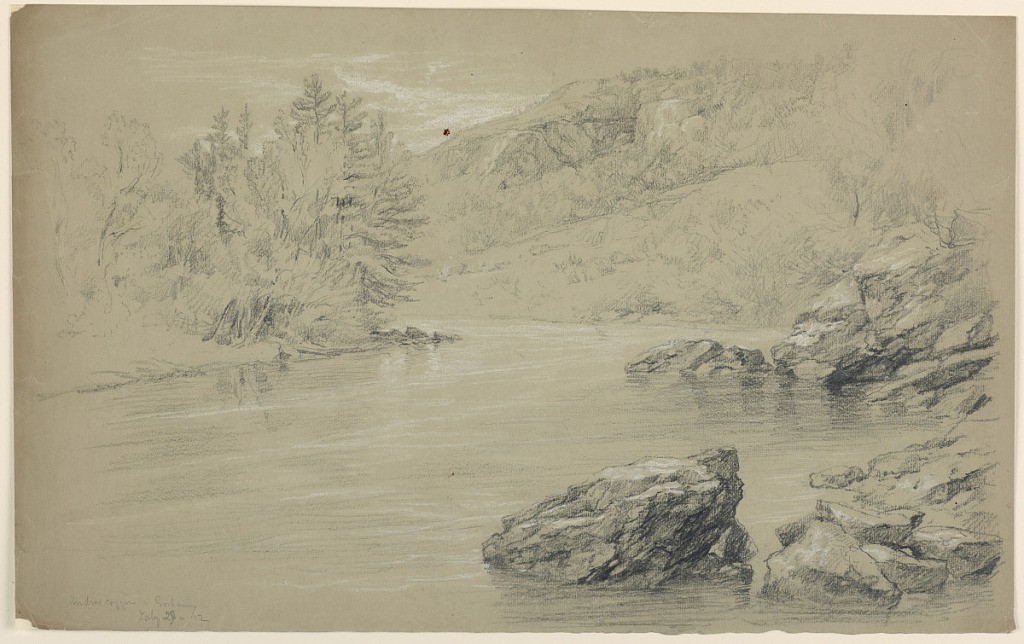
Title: The Androscoggin River at Gorham, New Hampshire
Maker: Daniel Huntington, American, 1816–1906
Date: July 29, 1862
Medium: Graphite, black and white crayon on grey-brown paper
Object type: Drawing
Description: River foreground and center. Rocks right foreground and at right. Trees on the banks with rock ridge beyond, right.